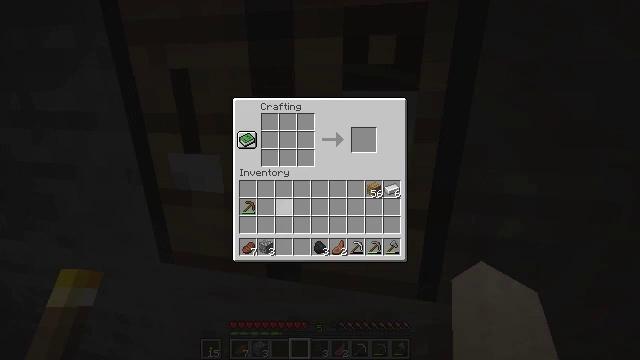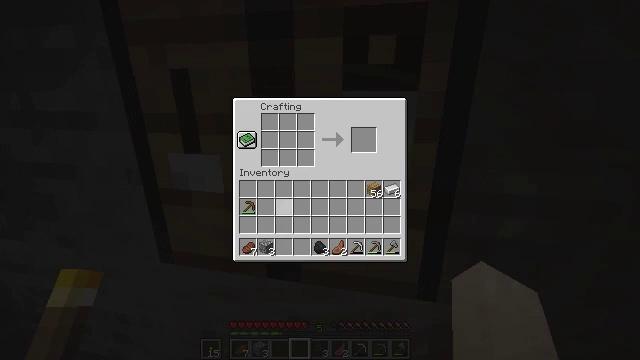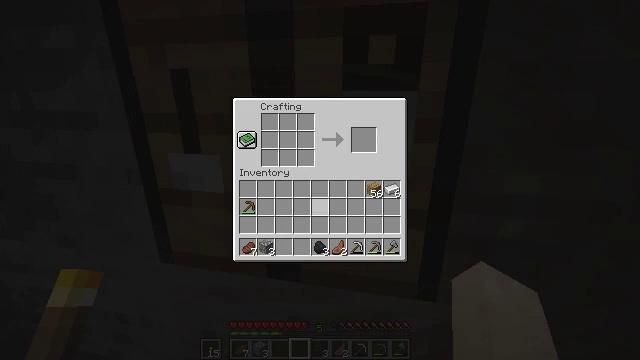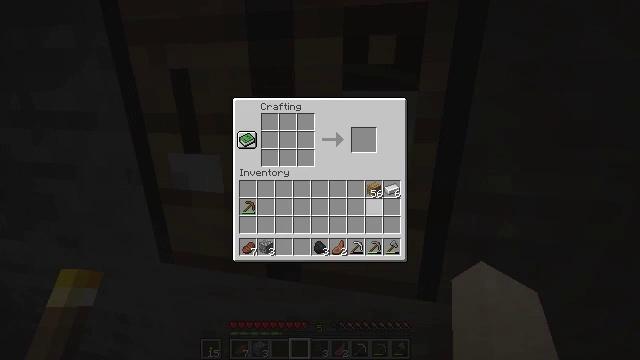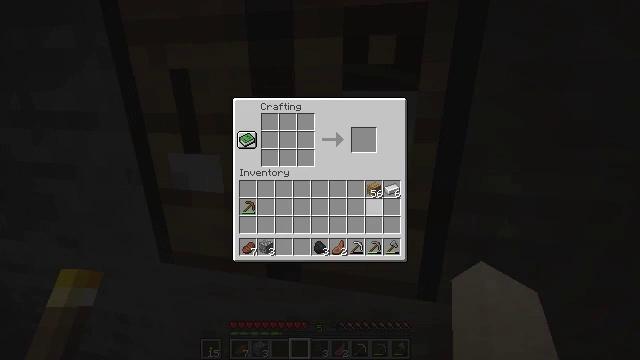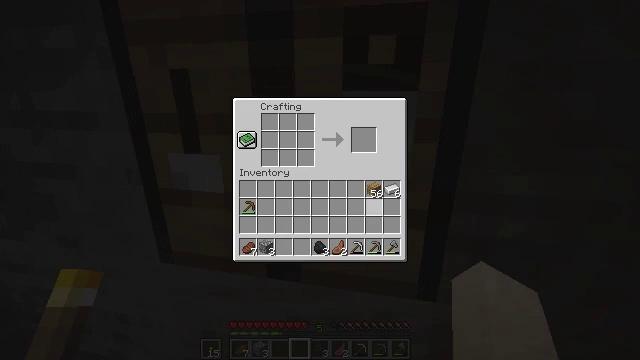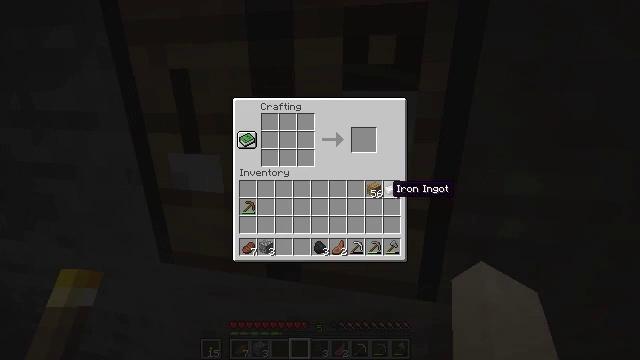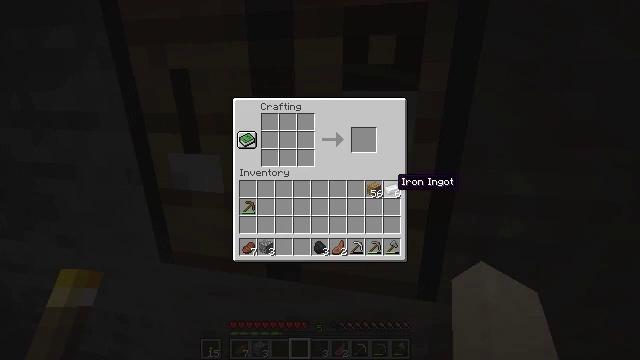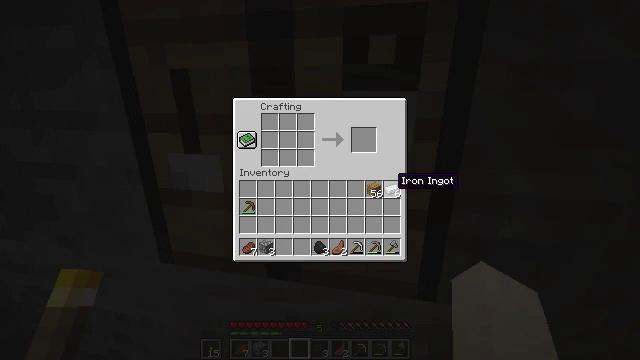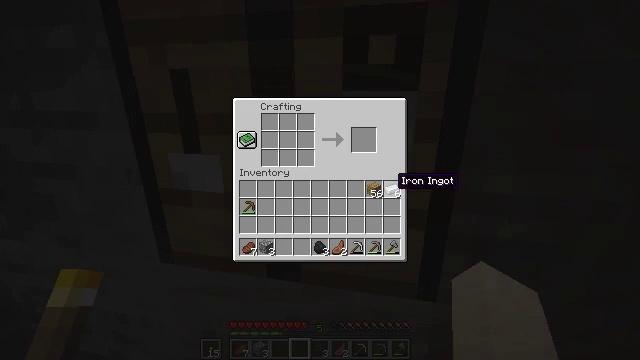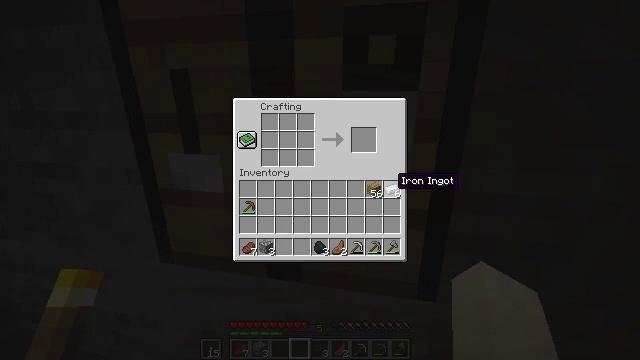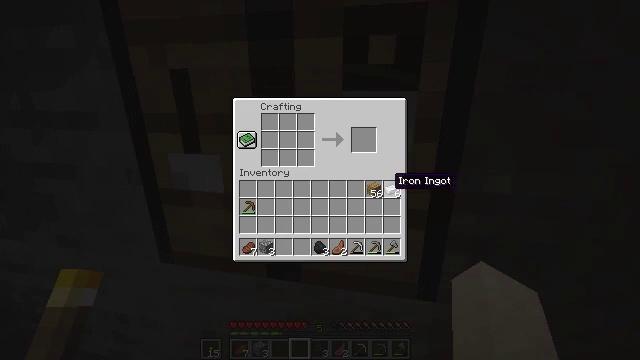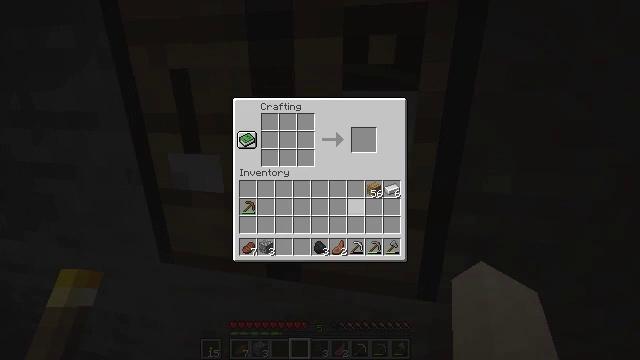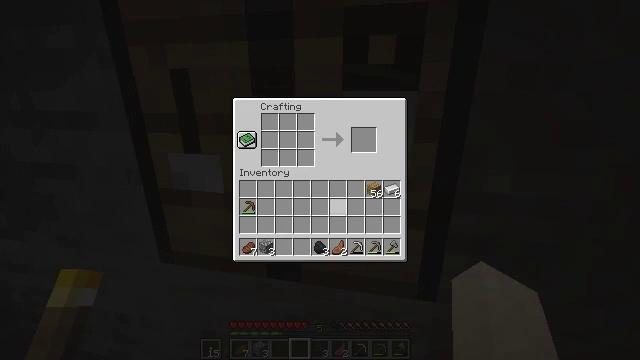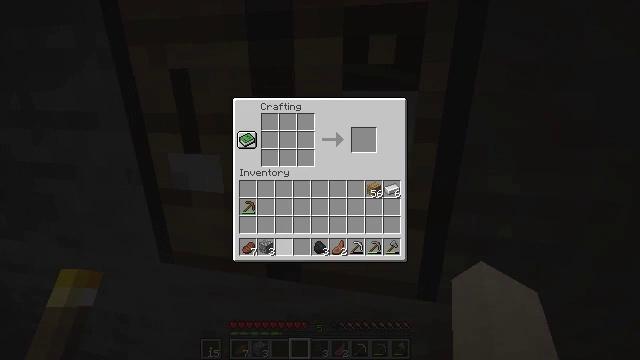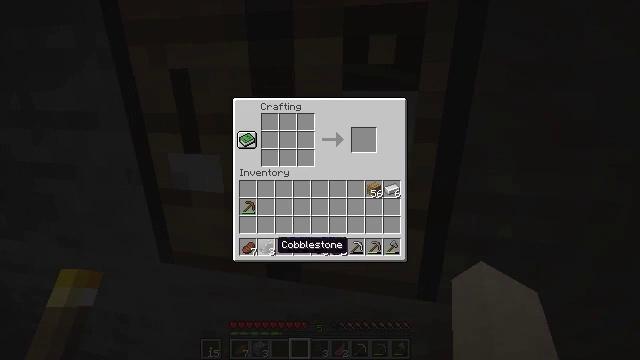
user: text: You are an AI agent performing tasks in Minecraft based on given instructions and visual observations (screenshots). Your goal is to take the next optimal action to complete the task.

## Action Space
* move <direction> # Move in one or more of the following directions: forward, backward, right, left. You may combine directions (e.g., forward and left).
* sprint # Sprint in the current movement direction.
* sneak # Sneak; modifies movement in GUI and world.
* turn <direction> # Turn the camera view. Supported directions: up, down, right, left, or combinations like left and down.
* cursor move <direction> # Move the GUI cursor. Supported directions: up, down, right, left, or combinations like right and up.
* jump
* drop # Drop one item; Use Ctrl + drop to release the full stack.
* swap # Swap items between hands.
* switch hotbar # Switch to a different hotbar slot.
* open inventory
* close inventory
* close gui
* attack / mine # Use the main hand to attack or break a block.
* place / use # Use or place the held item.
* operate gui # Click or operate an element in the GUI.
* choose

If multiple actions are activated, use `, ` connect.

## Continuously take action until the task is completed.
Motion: motion action
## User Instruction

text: Use two wooden planks to craft sticks.
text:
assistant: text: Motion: no_op
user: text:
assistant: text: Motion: cursor move right
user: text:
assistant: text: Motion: cursor move right
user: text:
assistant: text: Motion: no_op
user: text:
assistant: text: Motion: no_op
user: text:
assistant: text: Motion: no_op
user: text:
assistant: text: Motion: cursor move up
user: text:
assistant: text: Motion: no_op
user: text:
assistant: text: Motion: no_op
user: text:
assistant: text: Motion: no_op
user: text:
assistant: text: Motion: no_op
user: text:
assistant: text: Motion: cursor move left and down
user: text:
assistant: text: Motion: cursor move left and down
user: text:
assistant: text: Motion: cursor move left and down
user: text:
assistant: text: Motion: cursor move left
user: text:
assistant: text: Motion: no_op
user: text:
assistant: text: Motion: no_op
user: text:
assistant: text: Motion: cursor move right and up
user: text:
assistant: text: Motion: cursor move right and up
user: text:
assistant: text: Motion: cursor move right and up
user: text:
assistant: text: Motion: no_op
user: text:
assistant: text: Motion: no_op
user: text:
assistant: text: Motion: no_op
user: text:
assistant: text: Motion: operate gui
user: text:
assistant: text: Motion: operate gui
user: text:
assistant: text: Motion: cursor move left and up, operate gui
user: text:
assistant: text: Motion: cursor move left and up
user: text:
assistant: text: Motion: no_op
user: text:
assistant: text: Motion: no_op
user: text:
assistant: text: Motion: no_op